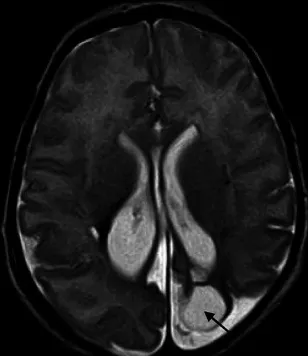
(A,B) Encephalomalacia secondary to parenchymal hemorrhage: axial T2-weighted image shows the limited area of parietal encephalomalacia (black arrow) with ex vacuo enlargement of the lateral ventricle.
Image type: radiology (mri)